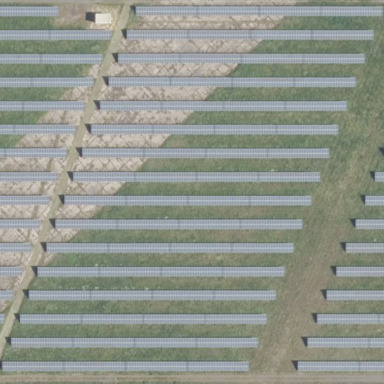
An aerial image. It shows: Solar power generator using photovoltaic method with solar photovoltaic panel types.